Interaction volume radius: 10 \u00c5
Interaction volume height: 15 \u00c5
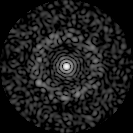
Disorder parameter: 0.8214